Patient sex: M
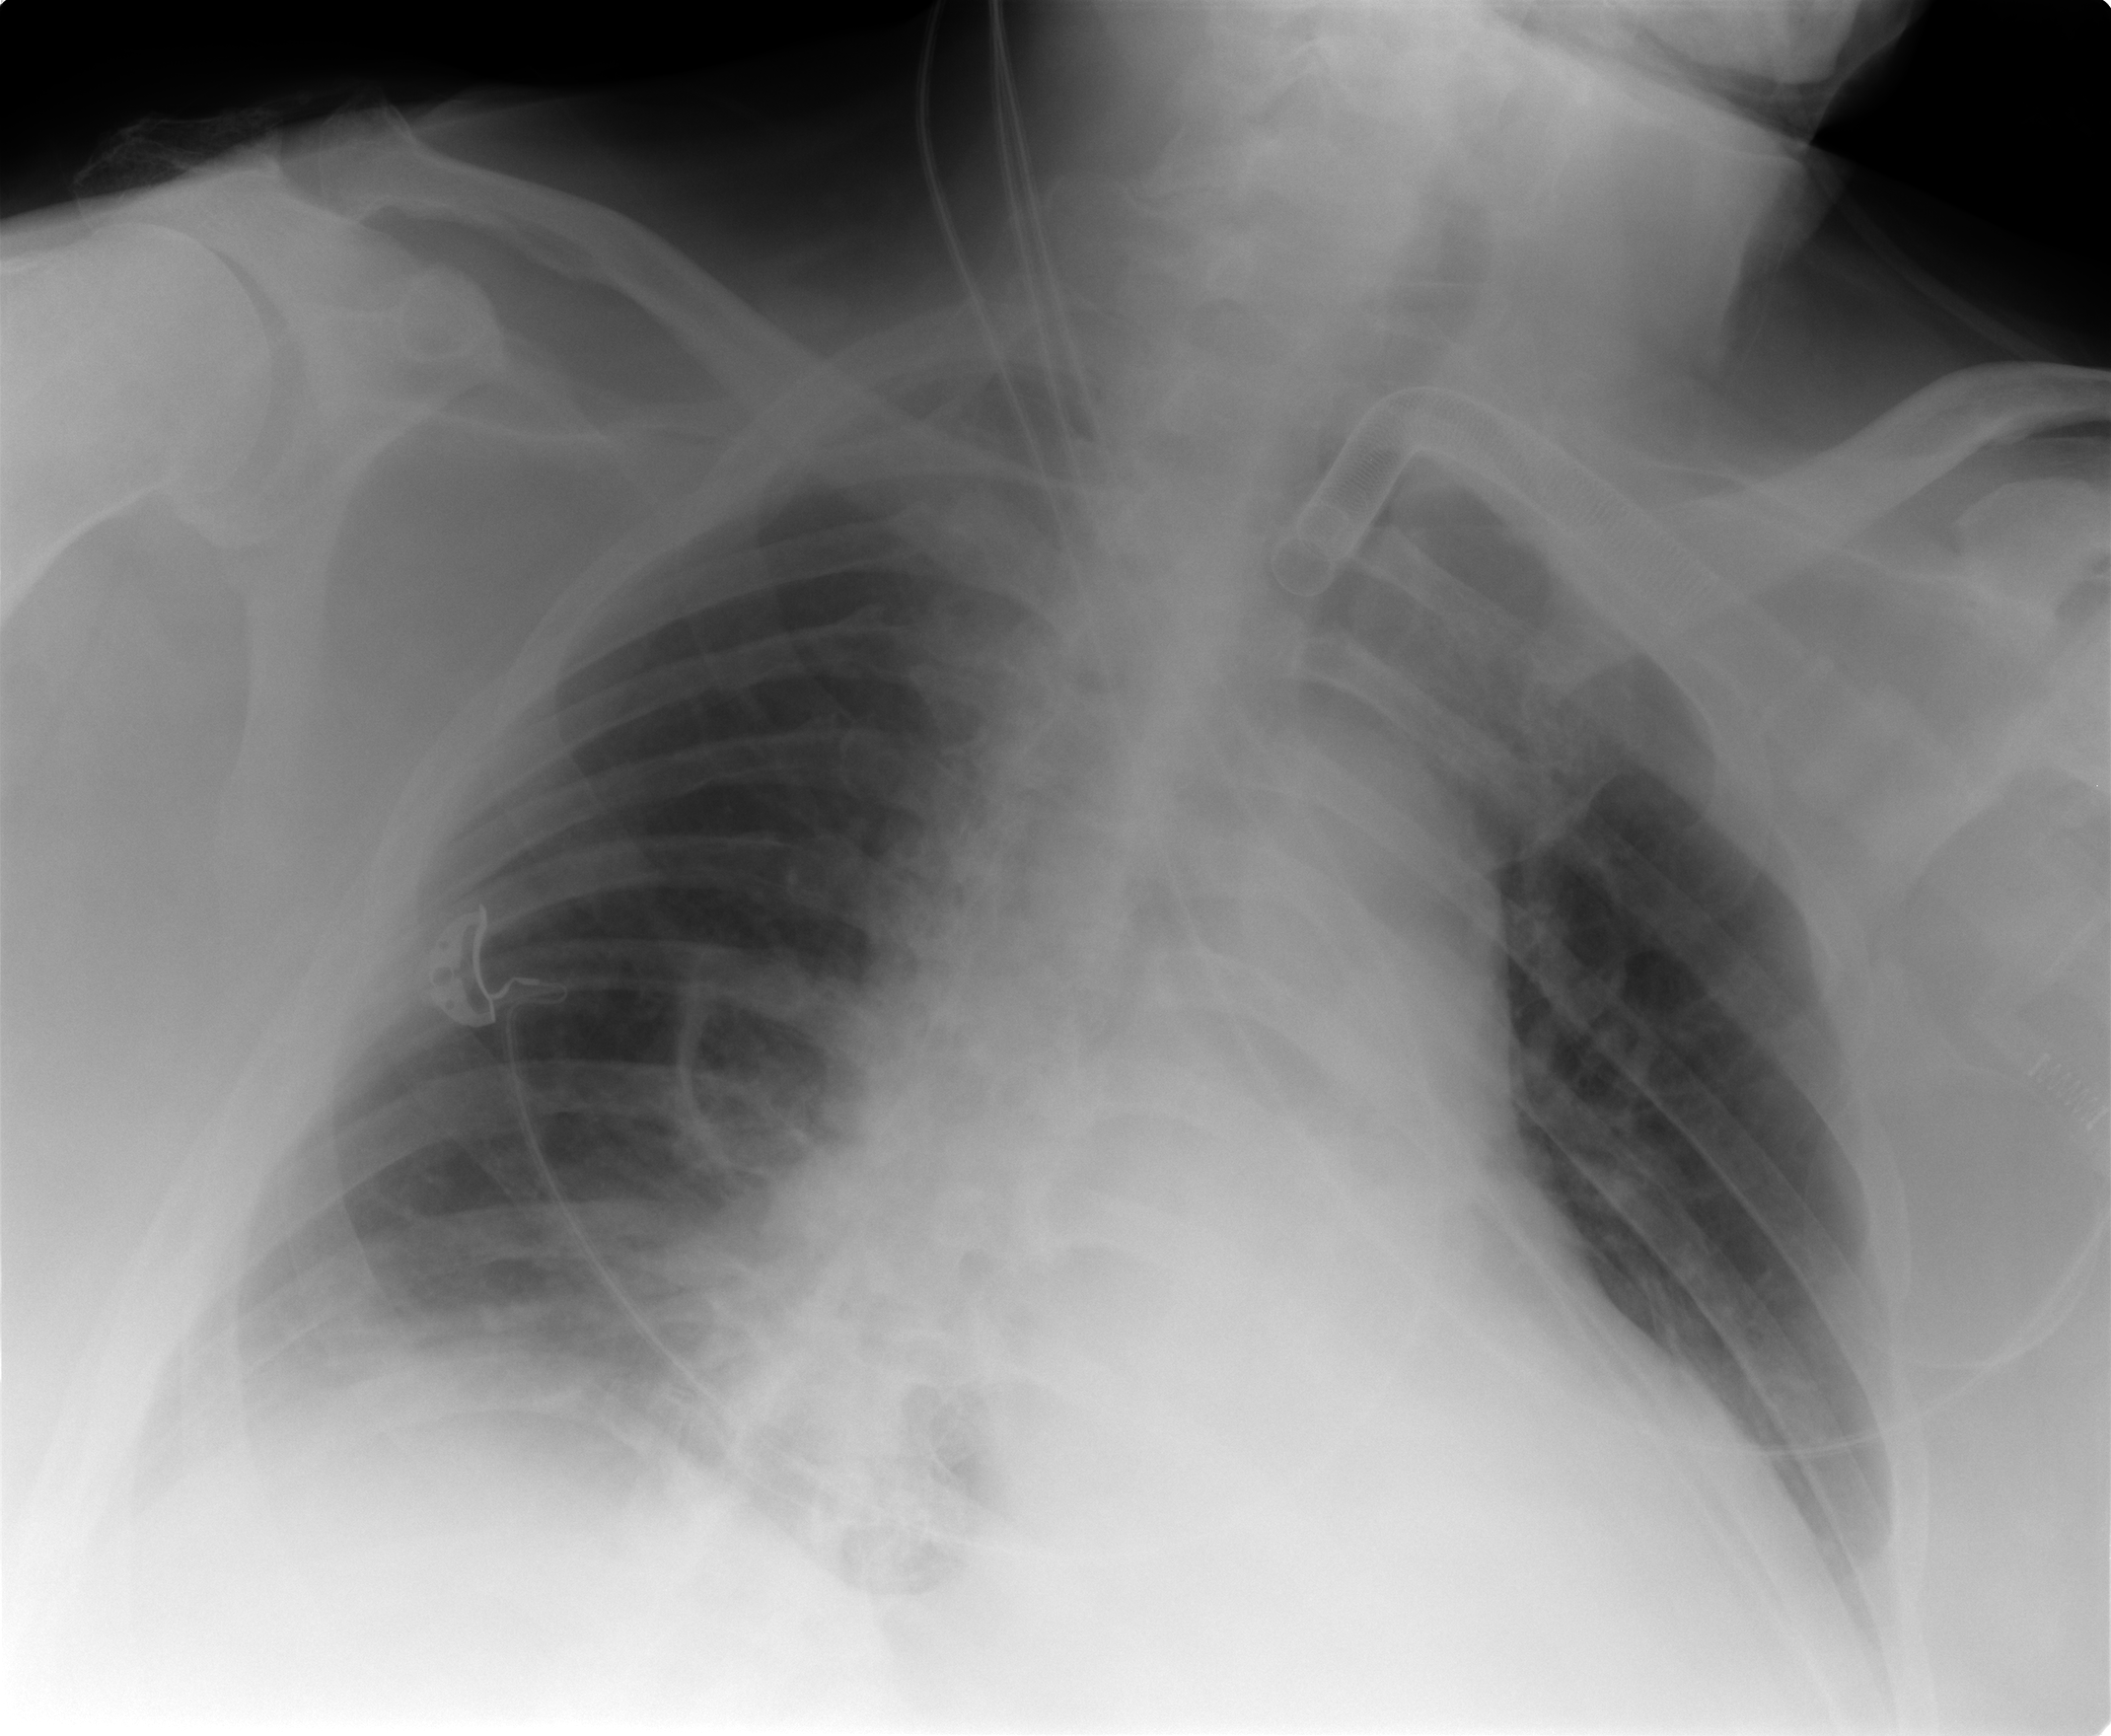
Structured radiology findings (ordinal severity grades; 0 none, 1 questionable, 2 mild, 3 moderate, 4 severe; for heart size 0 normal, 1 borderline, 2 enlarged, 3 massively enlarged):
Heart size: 2
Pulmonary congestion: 1
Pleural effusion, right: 2
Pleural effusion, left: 2
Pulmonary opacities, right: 0
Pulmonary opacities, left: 0
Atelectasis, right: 2
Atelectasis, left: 2